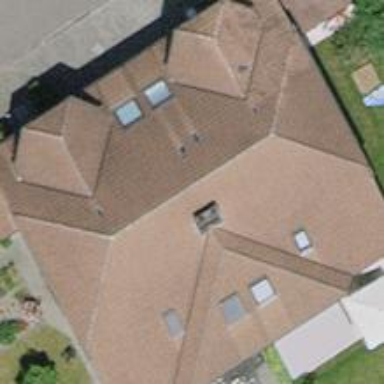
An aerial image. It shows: Residential building with half-hipped roof shape.